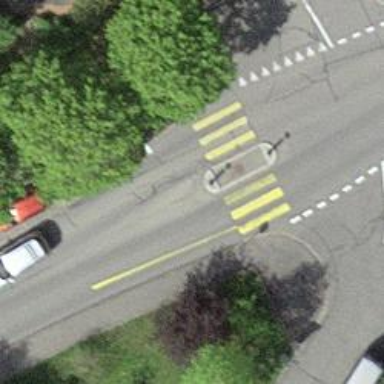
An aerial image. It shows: Uncontrolled zebra crossing with pedestrian island.